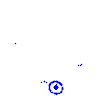
Particle: kaon